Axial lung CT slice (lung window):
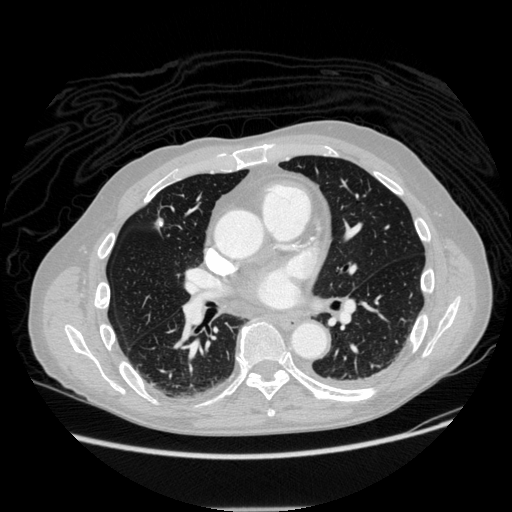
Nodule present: yes
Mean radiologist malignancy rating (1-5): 1